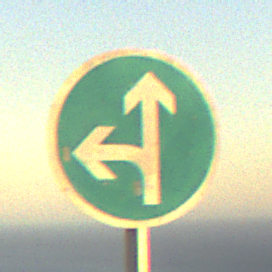
Verkehrszeichen: VorgeschriebeneFahrtrichtungGeradeausOderLinks
Umgebung: Outdoor, RoadRail
Tageszeit: SunriseSunset
Wetter: PartlyCloudy
Licht: Natural
Jahreszeit: NotSpecified
Kontrast: HighContrast